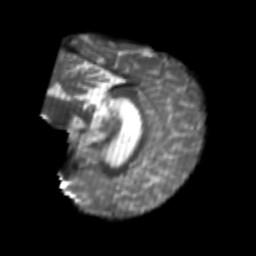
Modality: T2w
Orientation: sagittal
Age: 23
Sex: female
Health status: healthy
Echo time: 0.074 s